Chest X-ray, PA view. Patient: 9 years old, sex M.
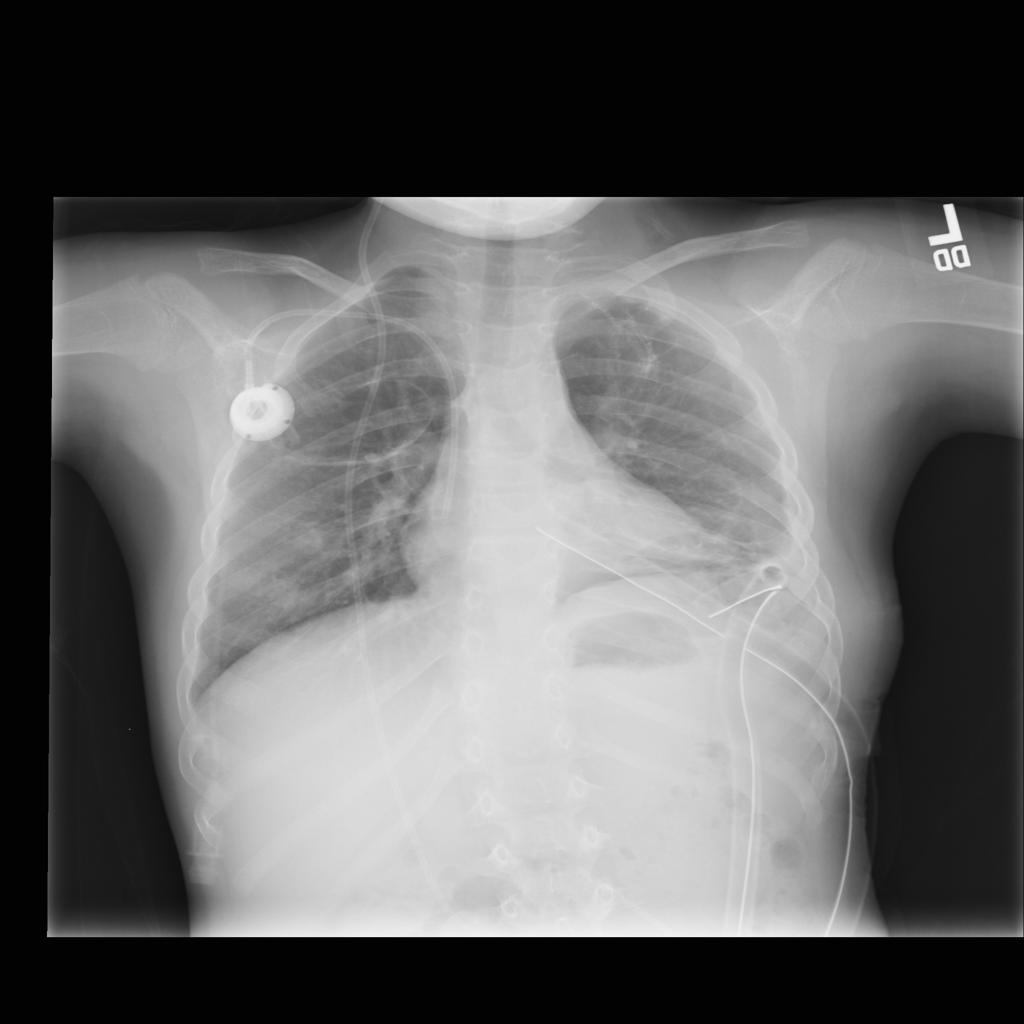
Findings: No Finding